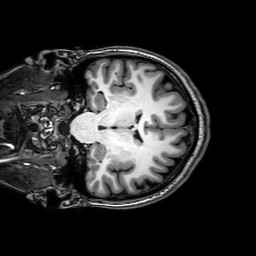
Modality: T1w
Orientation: coronal
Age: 23
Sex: female
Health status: healthy
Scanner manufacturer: philips
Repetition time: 0.008166 s
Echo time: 0.00375 s